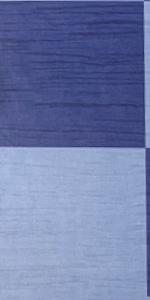
Label: Empty